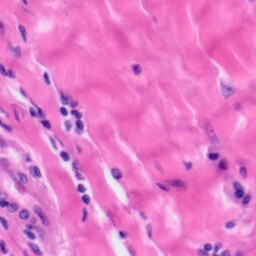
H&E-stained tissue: Tonsil